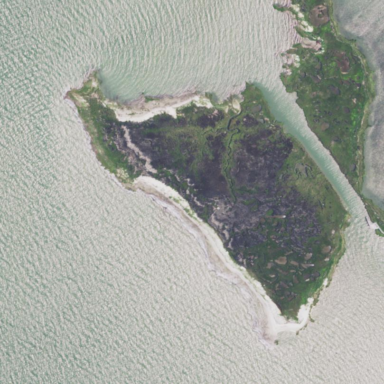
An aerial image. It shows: Islet along the natural coastline.